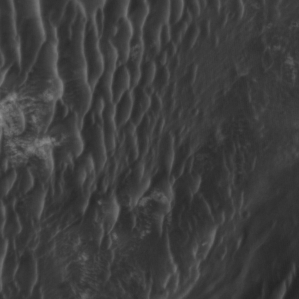
Label: non_frost